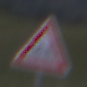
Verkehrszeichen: RadverkehrRechts
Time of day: SunriseSunset
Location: Outdoor (Nature)
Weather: PartlyCloudy
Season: NotSpecified
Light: Natural